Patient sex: F
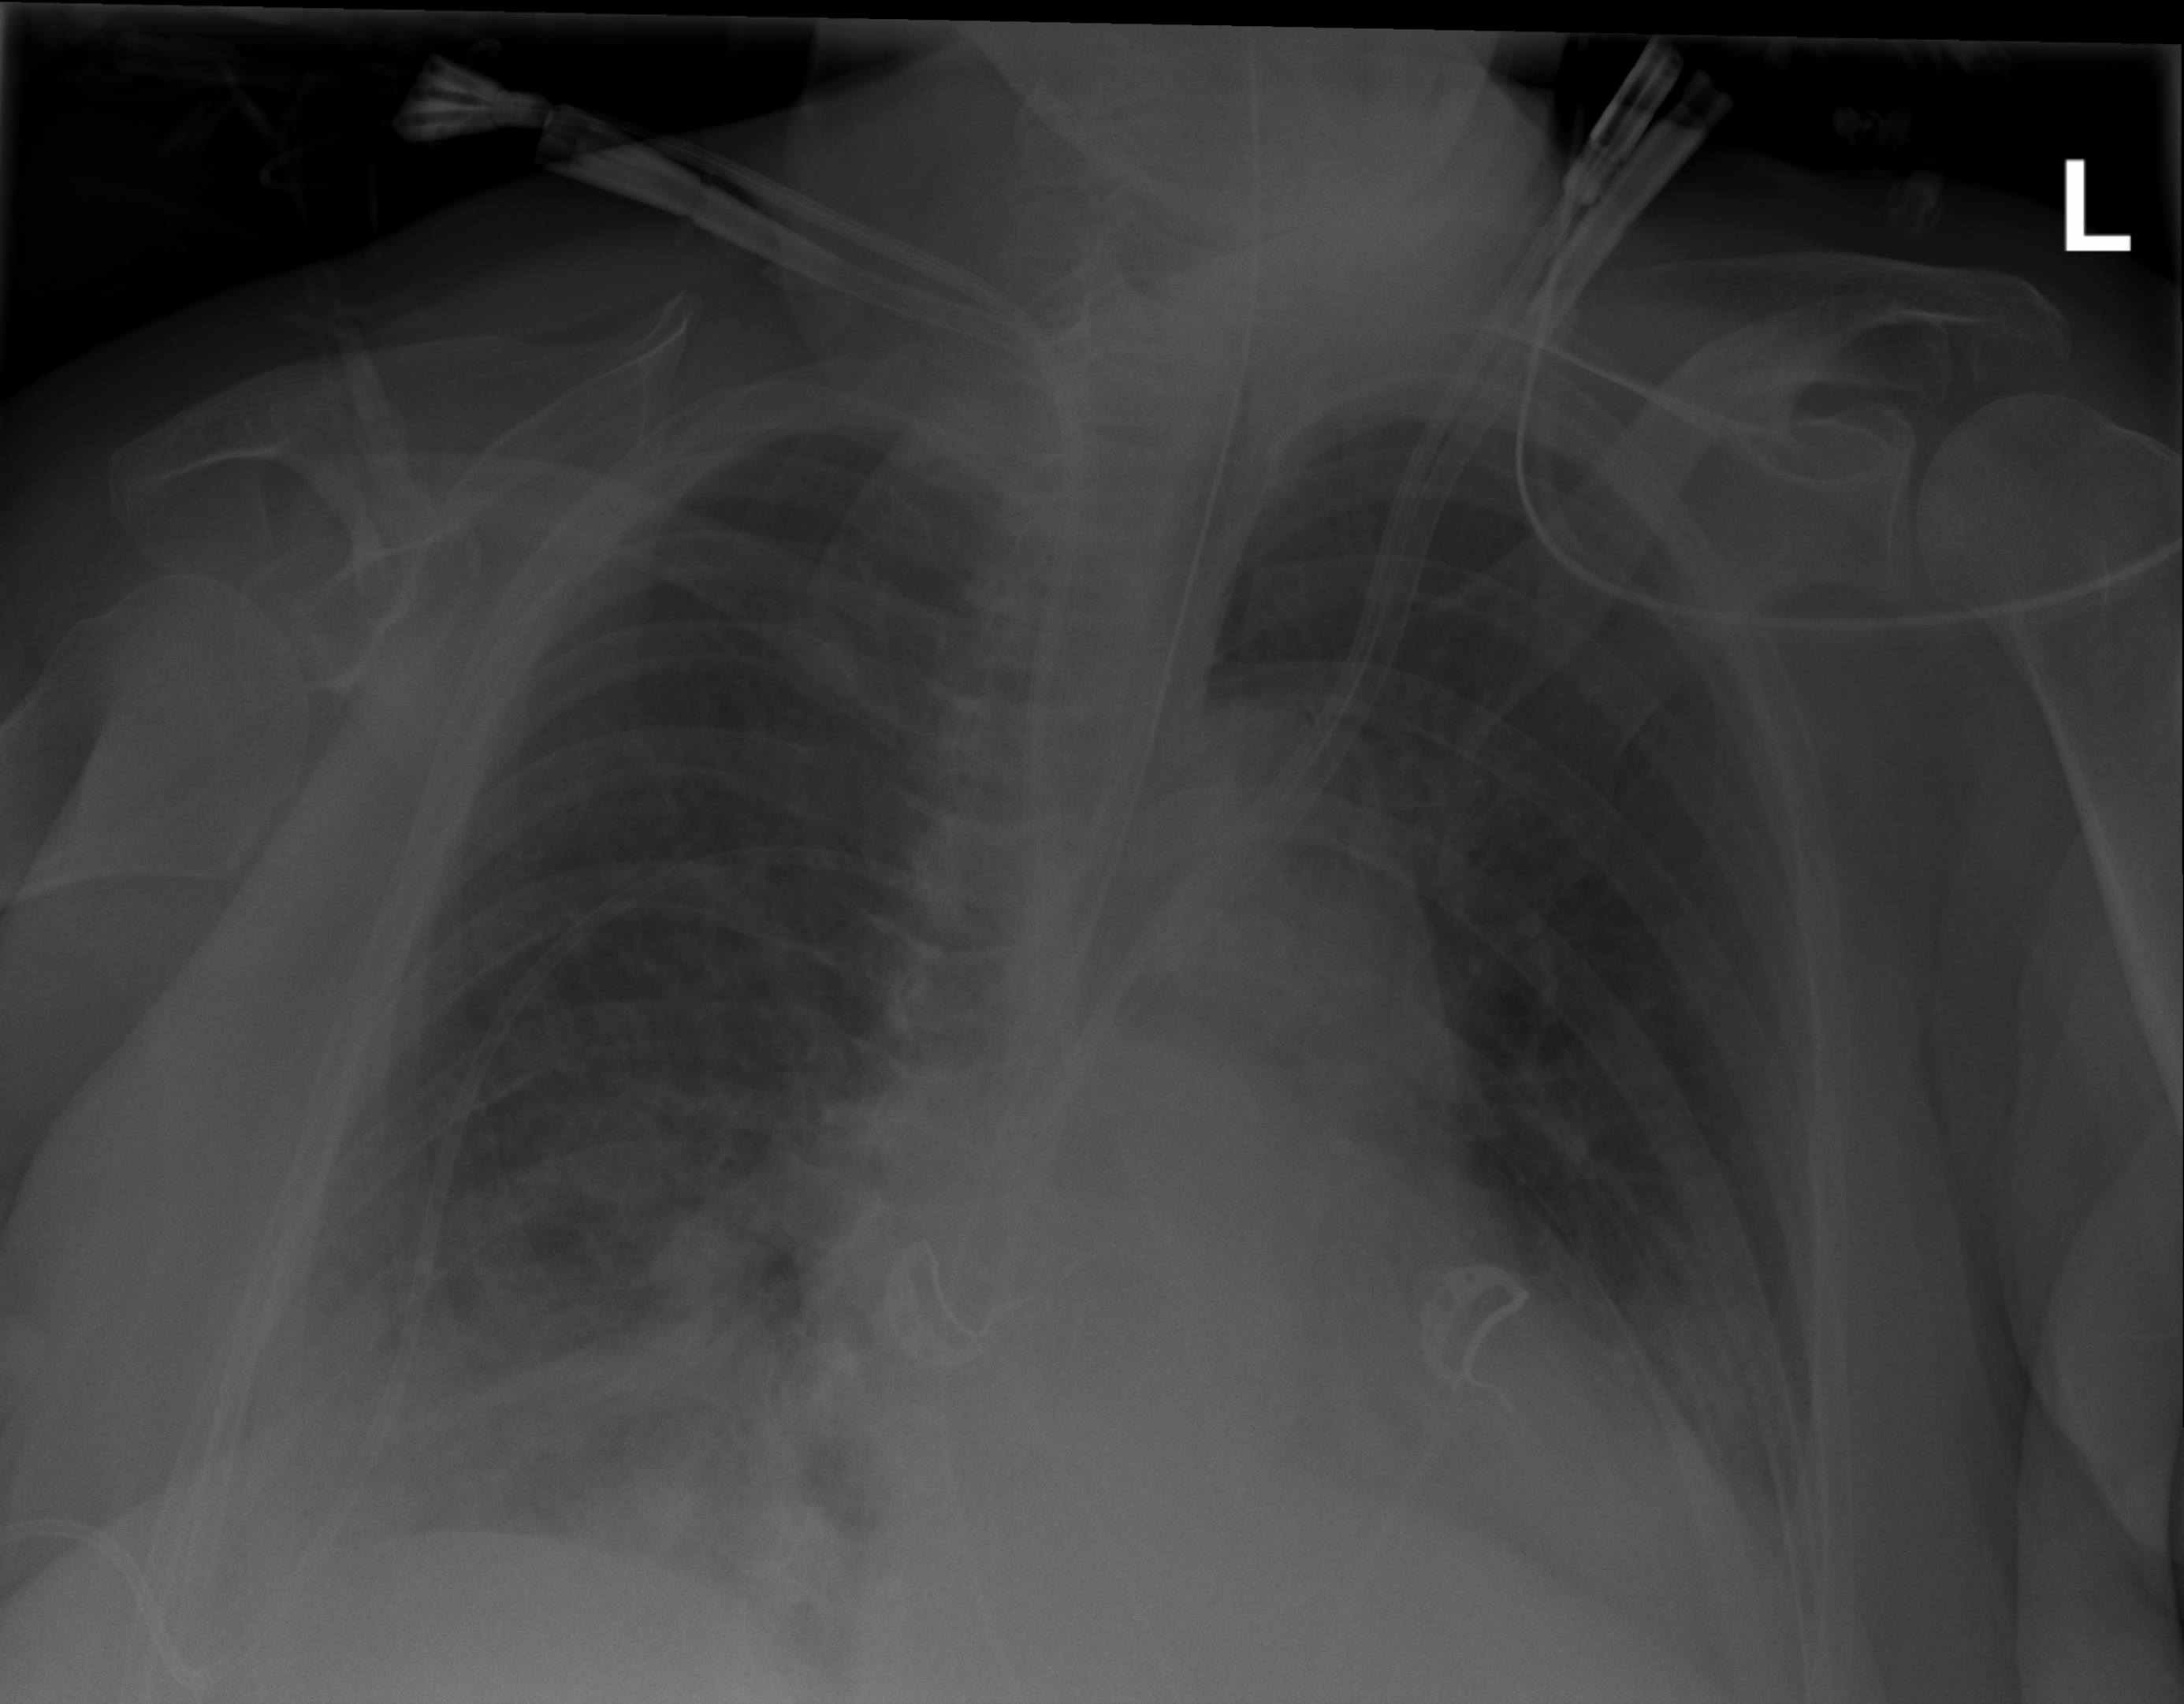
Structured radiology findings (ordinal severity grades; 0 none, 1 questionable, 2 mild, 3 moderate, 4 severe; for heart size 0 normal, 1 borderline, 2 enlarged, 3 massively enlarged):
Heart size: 1
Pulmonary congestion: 2
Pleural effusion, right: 2
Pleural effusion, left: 1
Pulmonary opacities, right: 2
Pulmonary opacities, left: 2
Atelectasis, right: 2
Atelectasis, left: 2